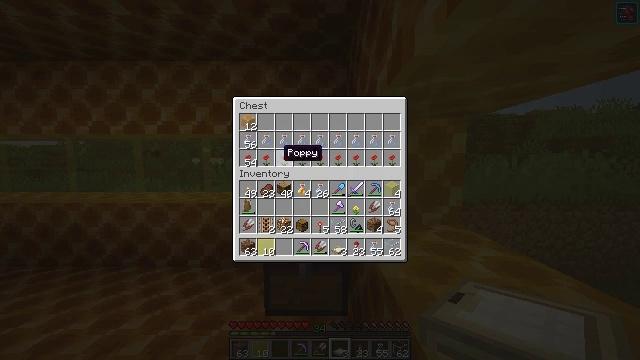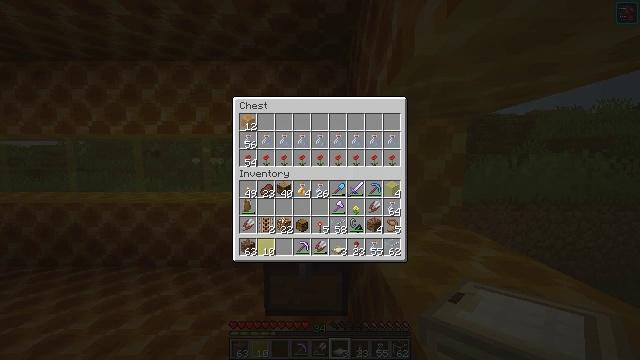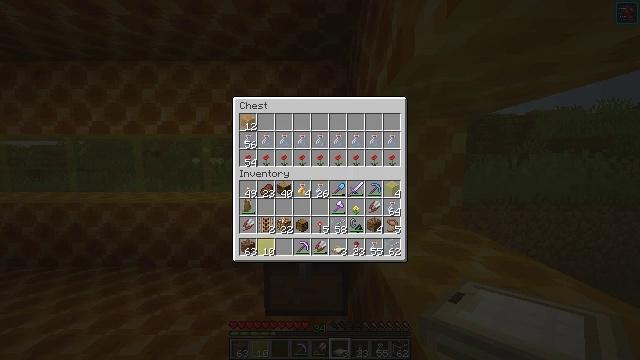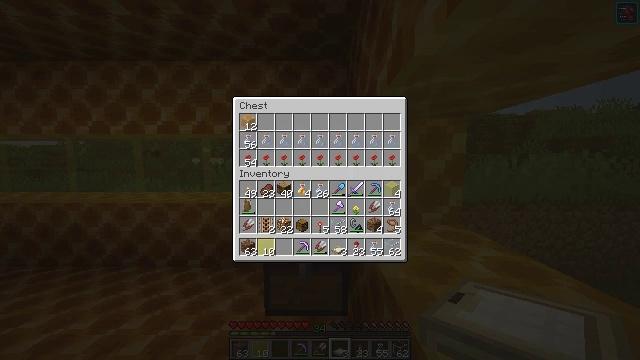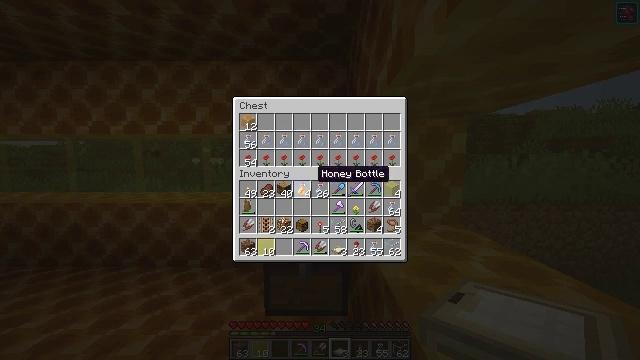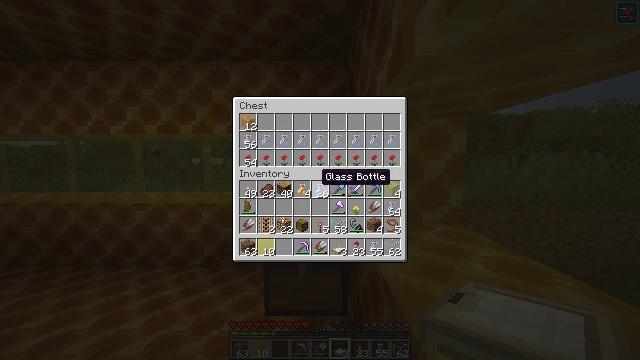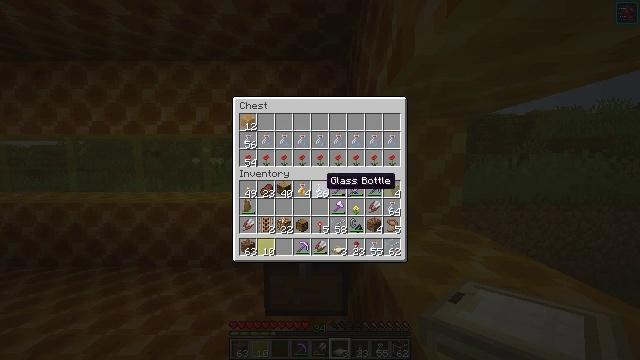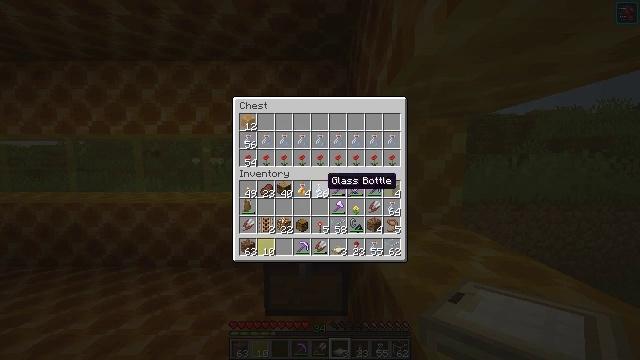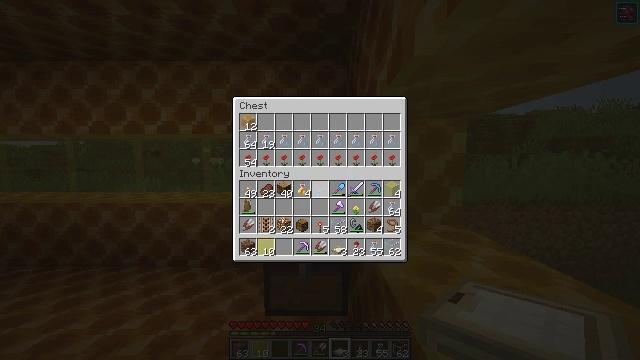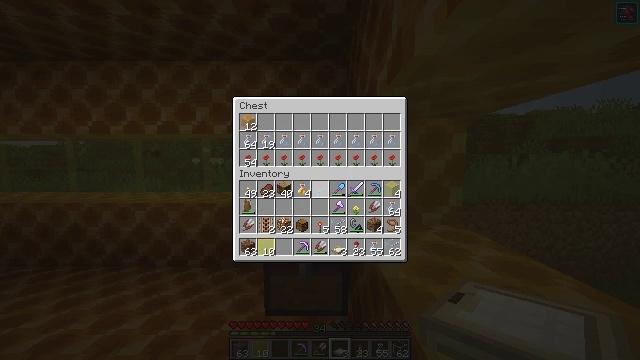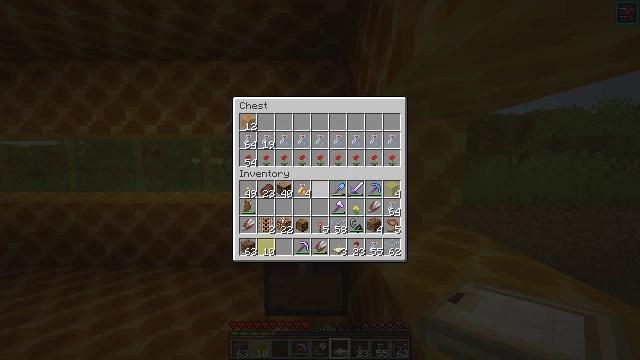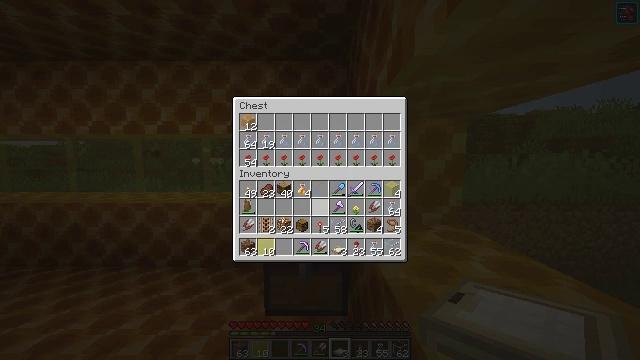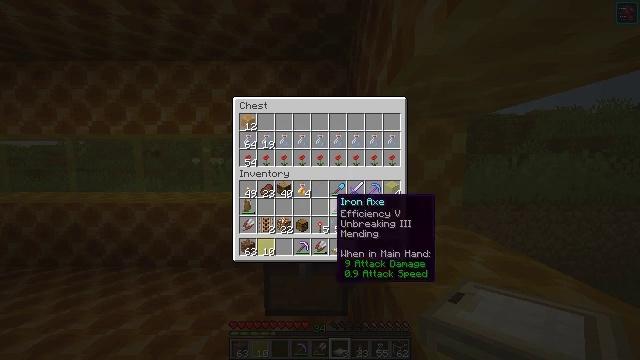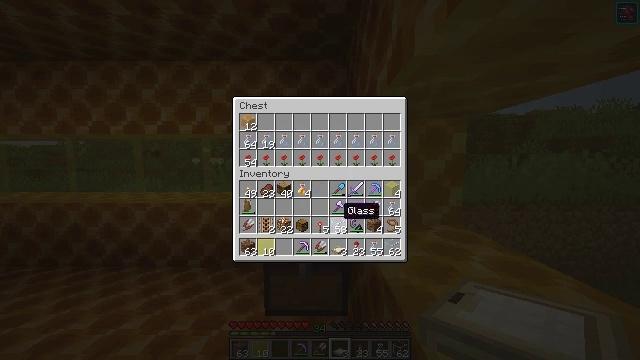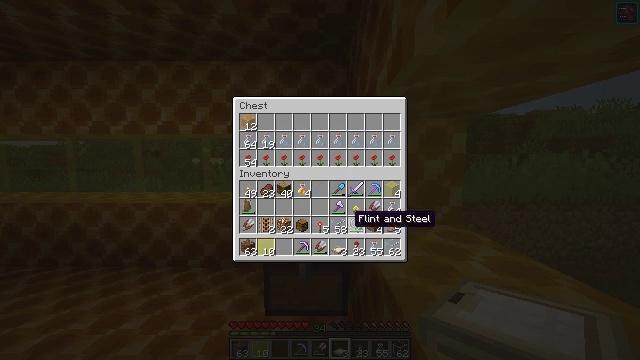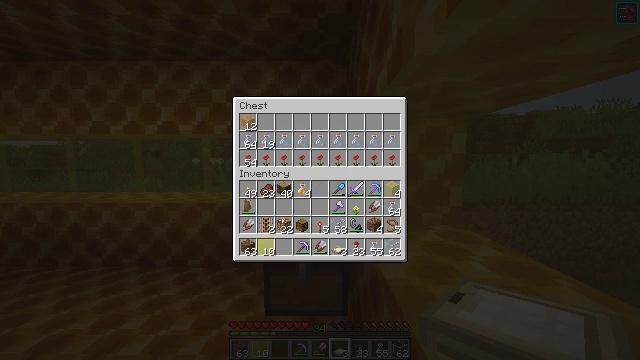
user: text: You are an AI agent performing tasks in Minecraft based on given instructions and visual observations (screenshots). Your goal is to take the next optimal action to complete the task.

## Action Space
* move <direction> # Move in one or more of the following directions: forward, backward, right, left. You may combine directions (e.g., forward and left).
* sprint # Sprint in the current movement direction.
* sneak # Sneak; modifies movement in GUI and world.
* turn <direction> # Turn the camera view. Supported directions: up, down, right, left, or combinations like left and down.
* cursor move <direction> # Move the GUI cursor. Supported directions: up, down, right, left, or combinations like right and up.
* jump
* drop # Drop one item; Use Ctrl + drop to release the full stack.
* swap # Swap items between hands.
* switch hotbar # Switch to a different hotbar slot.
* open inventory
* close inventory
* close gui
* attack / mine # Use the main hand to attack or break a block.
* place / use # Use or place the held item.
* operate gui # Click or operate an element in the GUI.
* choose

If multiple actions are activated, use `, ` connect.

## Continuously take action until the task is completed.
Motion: motion action
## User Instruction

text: Shatter the yellow stained glass to retrieve it.
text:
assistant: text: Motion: cursor move down
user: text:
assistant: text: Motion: cursor move right
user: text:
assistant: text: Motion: cursor move right
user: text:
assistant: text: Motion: sneak, cursor move right
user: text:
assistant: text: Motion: sneak
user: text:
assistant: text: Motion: sneak
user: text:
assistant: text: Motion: sneak
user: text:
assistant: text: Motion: sneak, choose
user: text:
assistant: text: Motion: sneak, choose
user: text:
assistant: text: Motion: sneak
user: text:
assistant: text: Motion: sneak, cursor move down
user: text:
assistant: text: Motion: sneak, cursor move down
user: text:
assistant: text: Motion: sneak, cursor move down
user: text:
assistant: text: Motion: sneak, cursor move right and down
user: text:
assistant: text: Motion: sneak, cursor move right and down
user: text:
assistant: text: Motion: sneak
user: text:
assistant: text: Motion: sneak, cursor move right
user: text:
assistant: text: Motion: sneak
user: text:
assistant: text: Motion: sneak
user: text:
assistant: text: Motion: sneak
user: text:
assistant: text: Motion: sneak, choose
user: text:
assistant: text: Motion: sneak, choose
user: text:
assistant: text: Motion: sneak
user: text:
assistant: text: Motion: no_op
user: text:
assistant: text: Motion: no_op
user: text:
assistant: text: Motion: no_op
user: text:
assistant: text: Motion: no_op
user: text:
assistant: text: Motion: no_op
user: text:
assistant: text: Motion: no_op
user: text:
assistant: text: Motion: no_op